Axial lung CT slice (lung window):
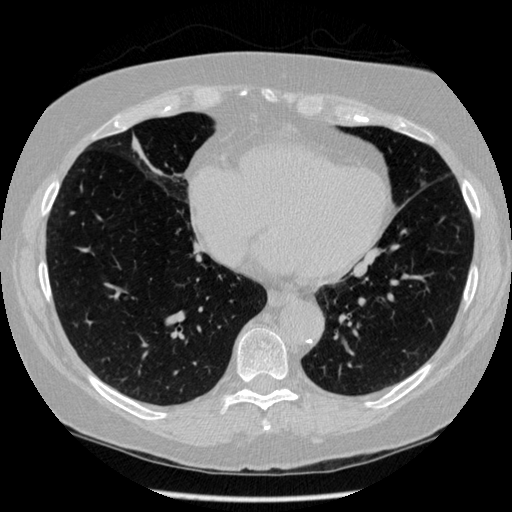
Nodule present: no